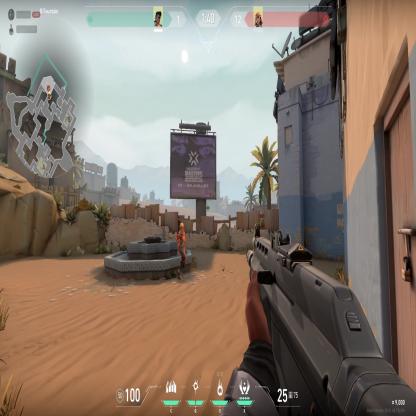
Label: enemy